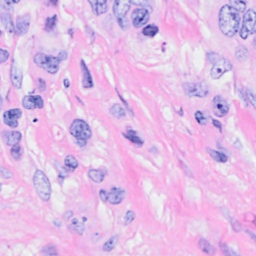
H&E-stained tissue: Breast